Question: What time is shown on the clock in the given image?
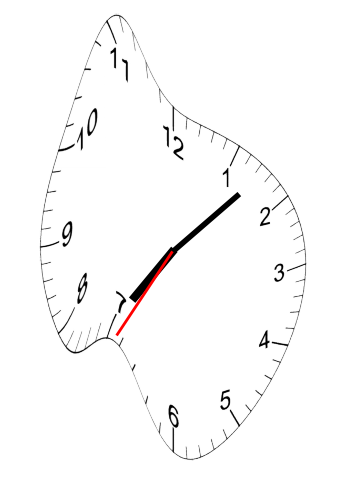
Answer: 07:07:35